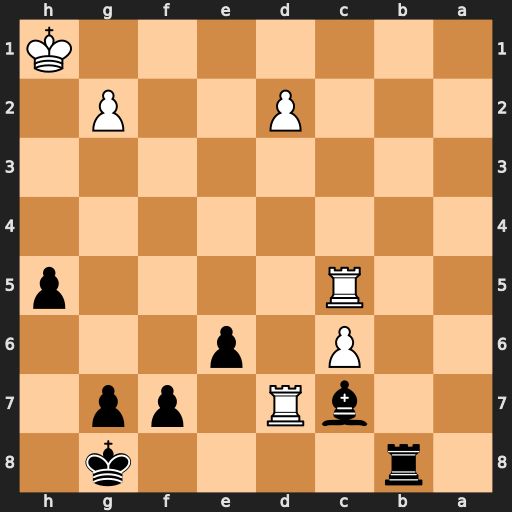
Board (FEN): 1r4k1/2bR1pp1/2P1p3/2R4p/8/8/3P2P1/7K
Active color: b
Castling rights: -
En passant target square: -
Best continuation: Rb1+ Rc1 Rxc1#